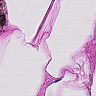
Metastatic tissue present: no